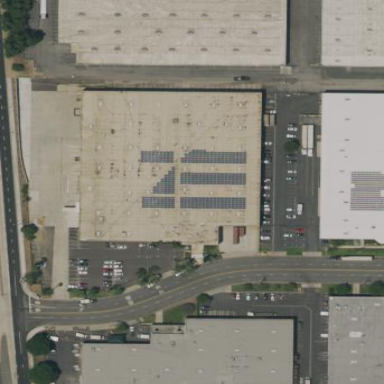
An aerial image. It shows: Warehouse building.